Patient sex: M
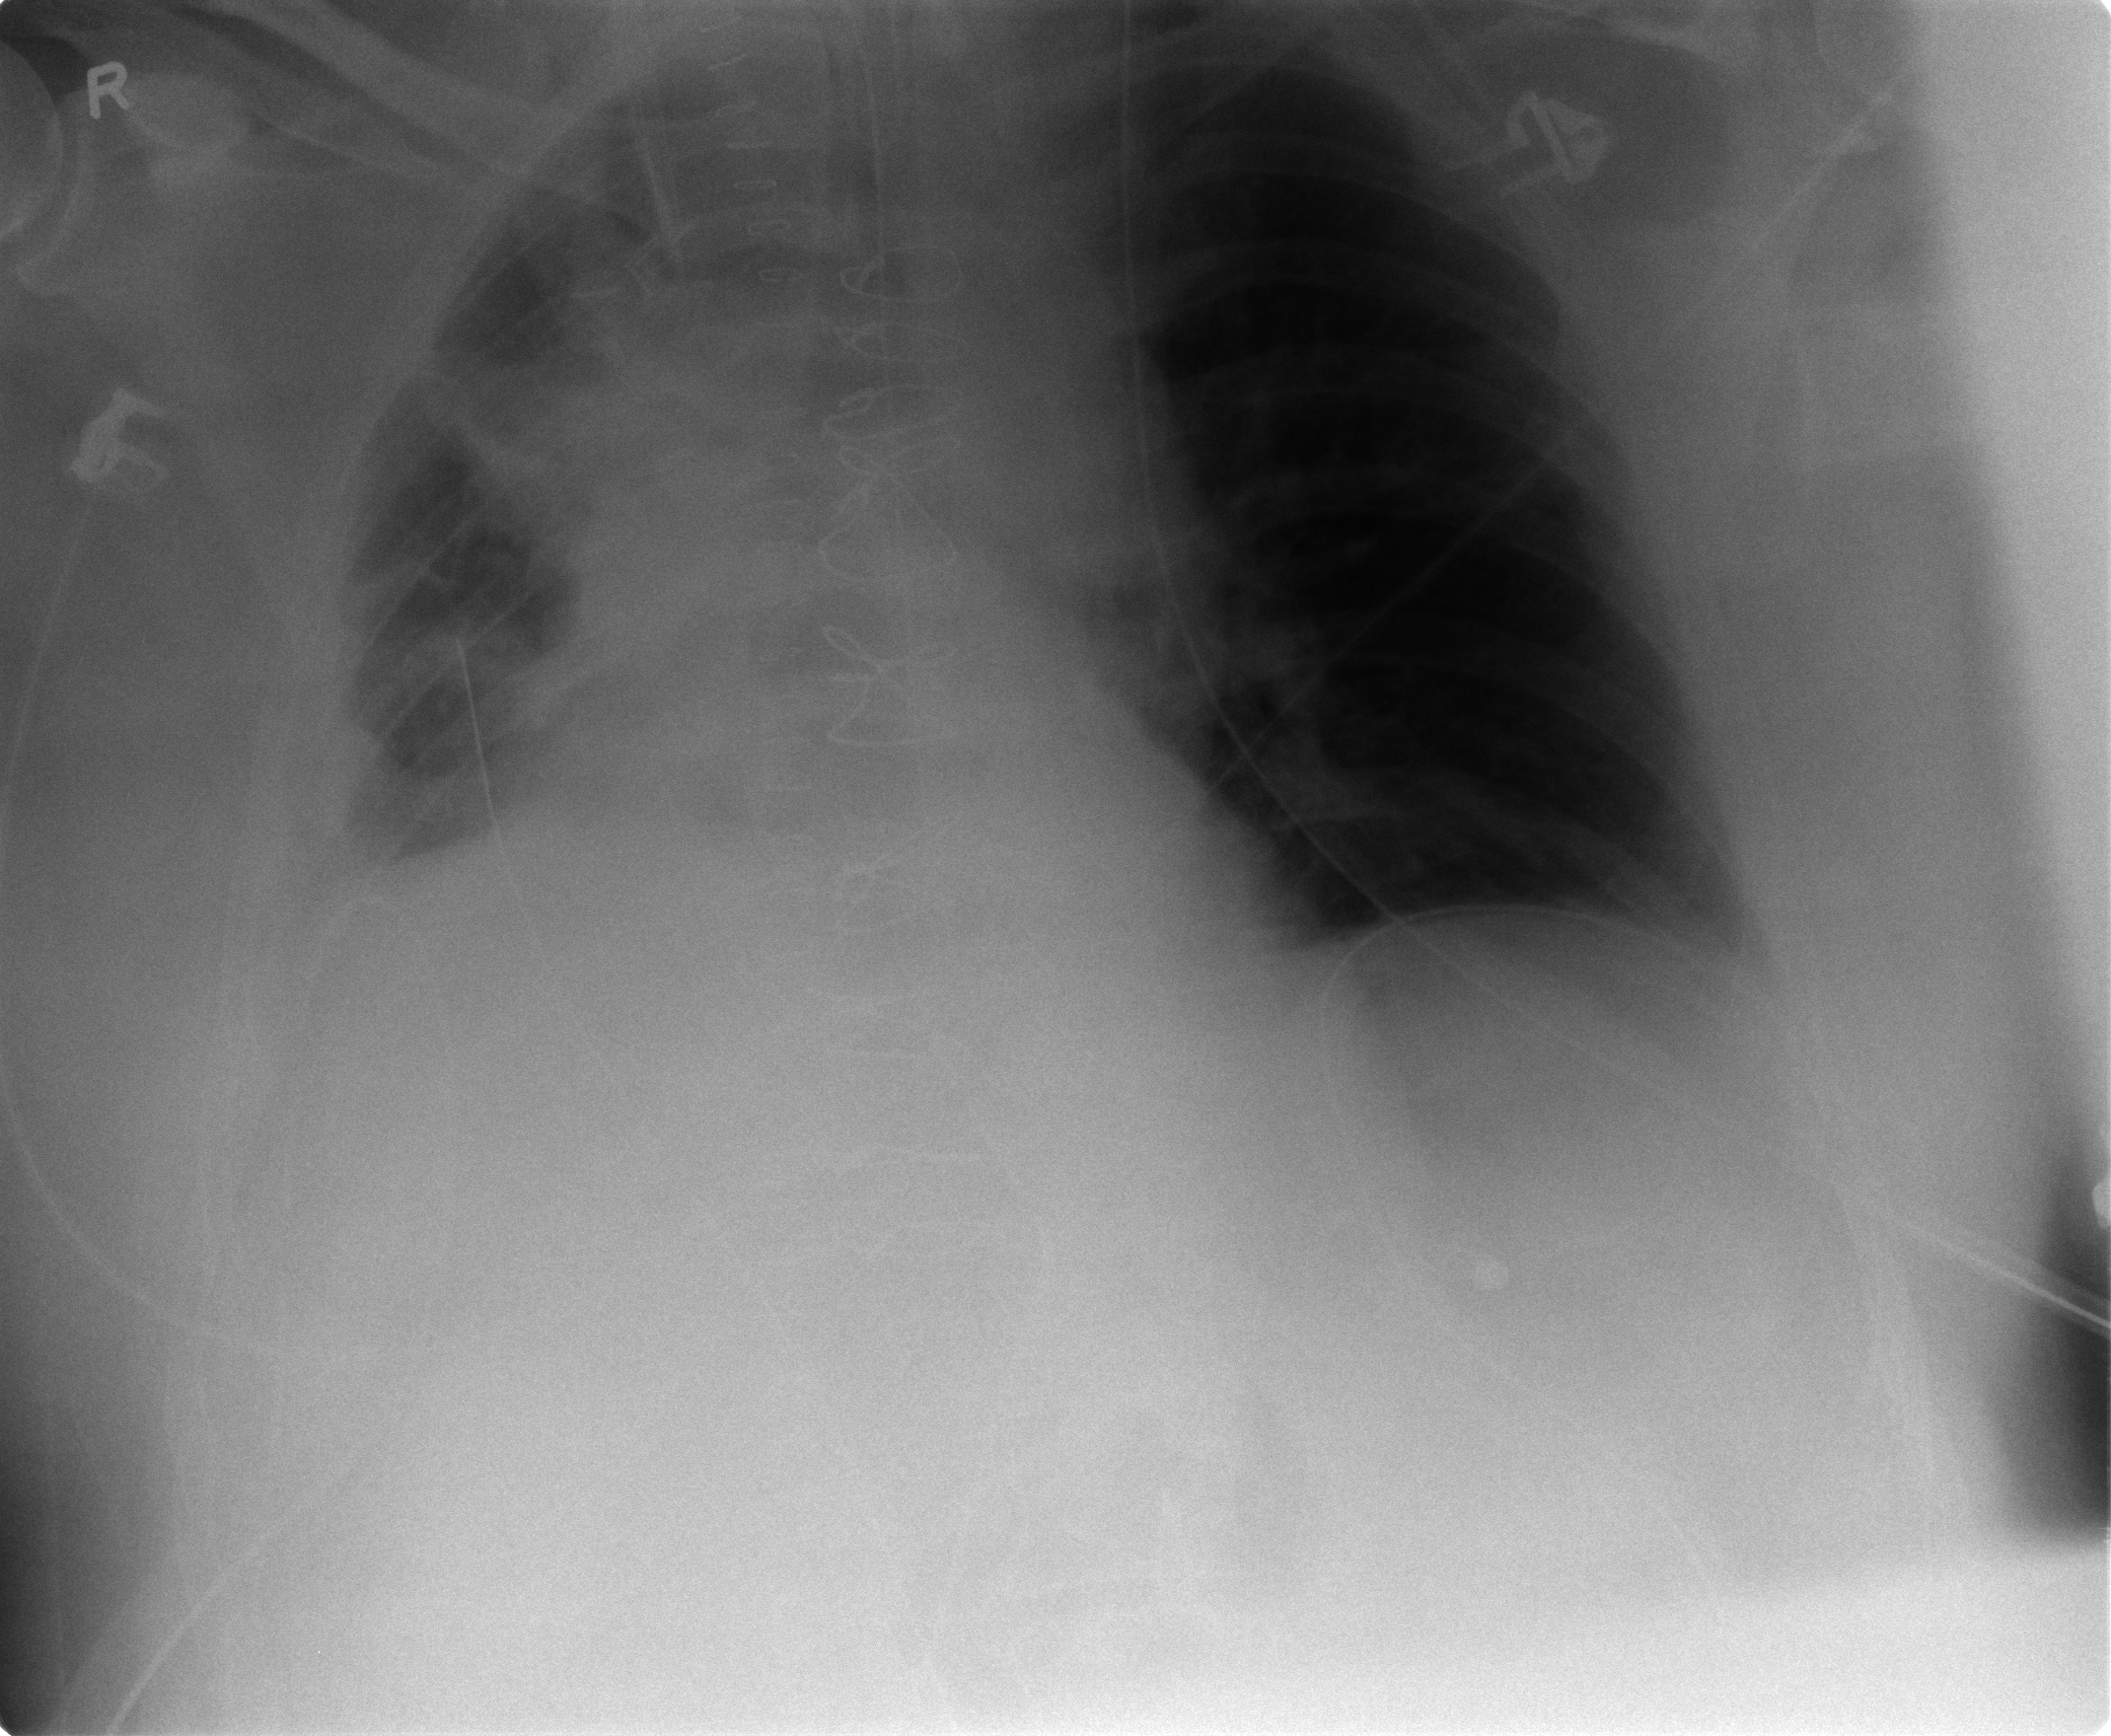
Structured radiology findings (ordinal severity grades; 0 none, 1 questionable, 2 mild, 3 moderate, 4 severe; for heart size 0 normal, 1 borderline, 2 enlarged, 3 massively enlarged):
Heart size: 0
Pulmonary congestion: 1
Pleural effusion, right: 2
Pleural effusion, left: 1
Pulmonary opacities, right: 2
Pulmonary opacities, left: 0
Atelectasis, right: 1
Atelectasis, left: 0